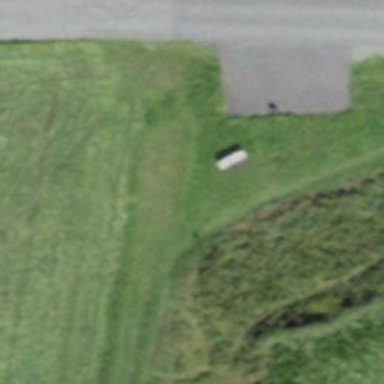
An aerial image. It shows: Bench for seating.